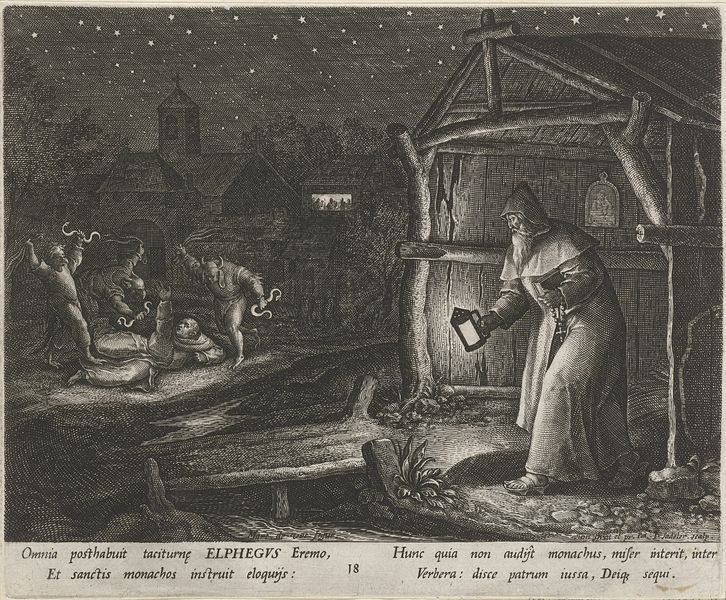
Titel: Heilige Alphegus van Canterbury als kluizenaar
Künstler: Johann (I) Sadeler
Standort: Amsterdam
Institution: Rijksmuseum
Schlagwörter: himmel, kampf, fluss, menschen, laterne, licht, nacht, zeichnung, bart, bach, brücke, hütte, kirche, kutte, schrift, dorf, unterschrift, kloster, kreuz, druck, druckgraphik, sterne, sternenhimmel, stich, seite, raub, text, überfall, stall, schlangen, mönch, franziskus, mönche, kupferstich, rosenkranz, kapuze, dämonen, latein, eremit, verbot, dunkelo, kerte, elphegus, teulef